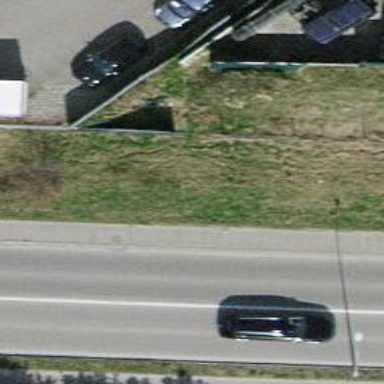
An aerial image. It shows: Asphalt sidewalk along the footway.